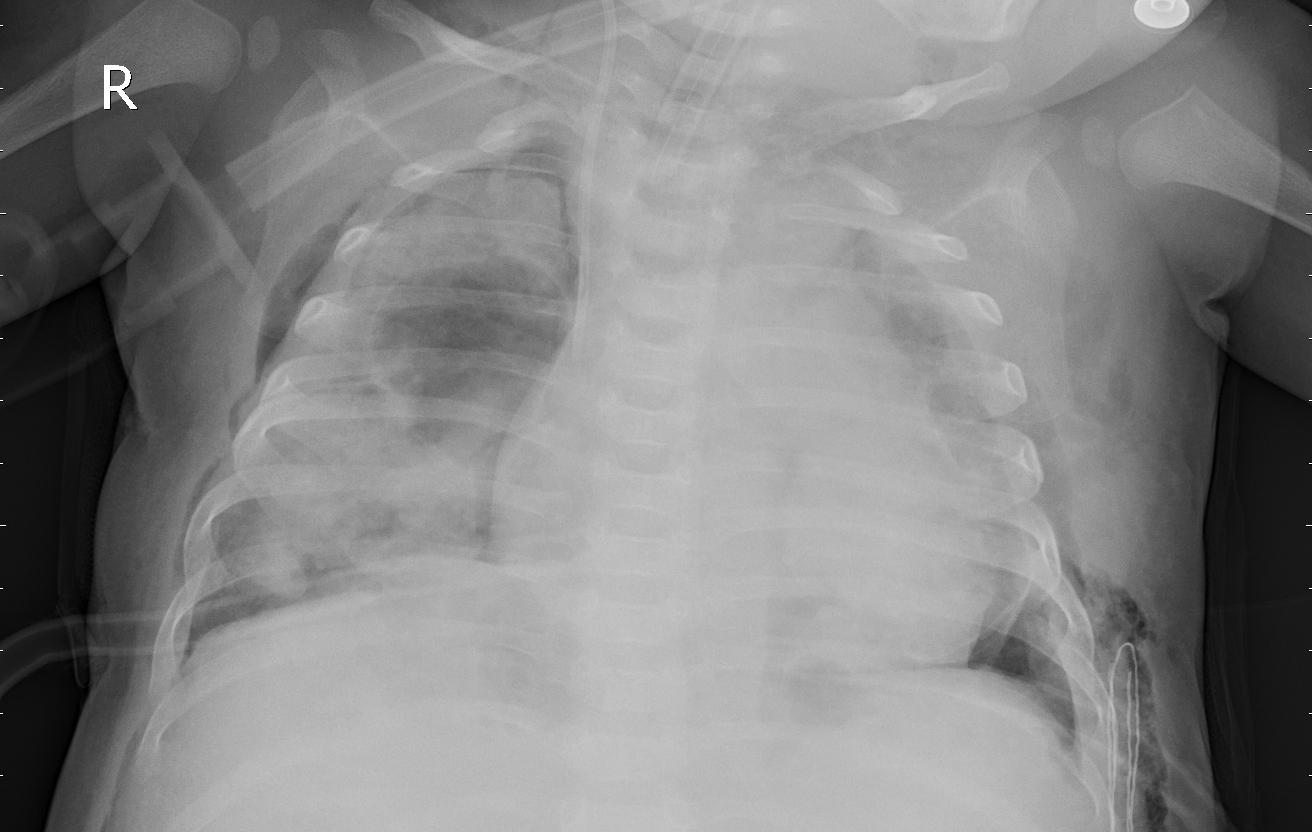
Diagnosis: PNEUMONIA